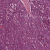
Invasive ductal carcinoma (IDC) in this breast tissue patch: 1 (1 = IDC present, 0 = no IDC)